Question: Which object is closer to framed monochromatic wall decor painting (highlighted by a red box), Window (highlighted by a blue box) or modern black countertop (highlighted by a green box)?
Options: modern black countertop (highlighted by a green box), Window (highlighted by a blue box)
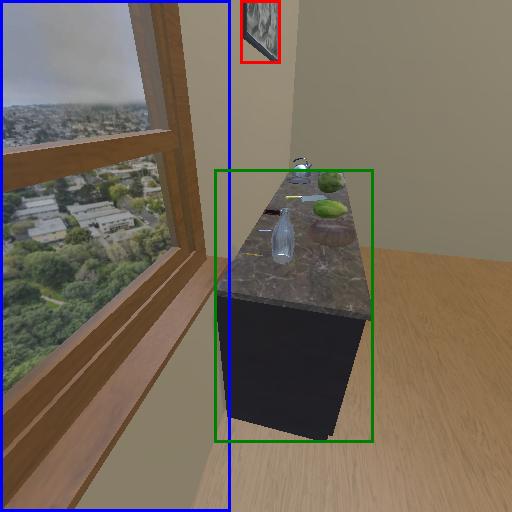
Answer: modern black countertop (highlighted by a green box)